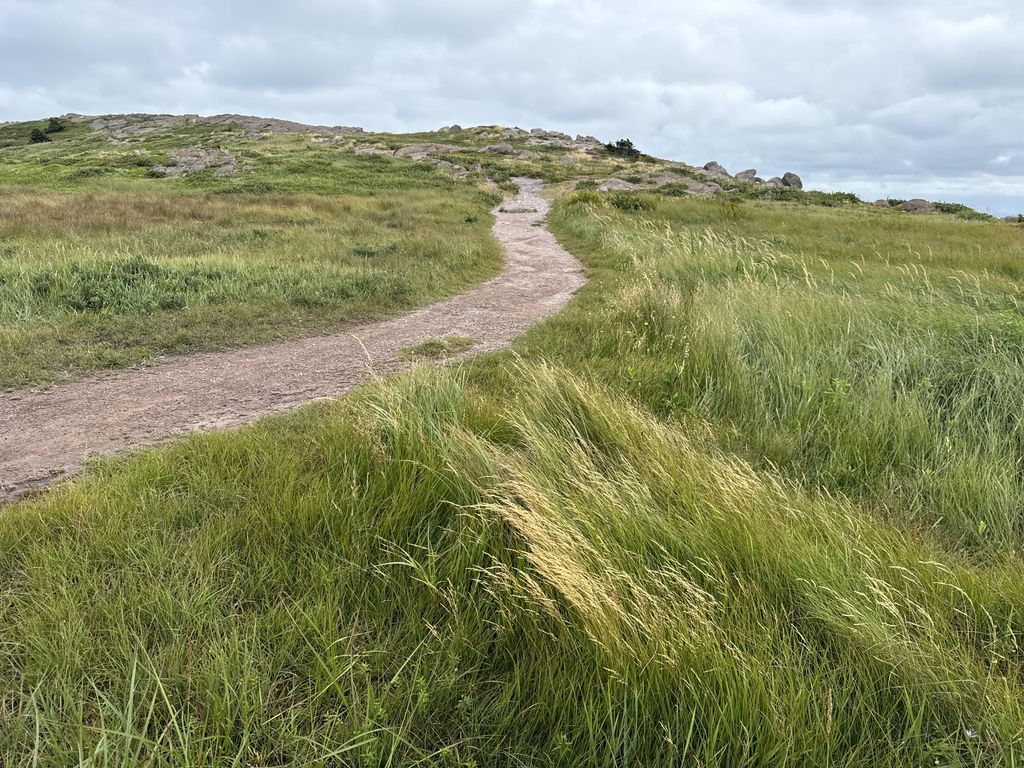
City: st_johns